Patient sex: M
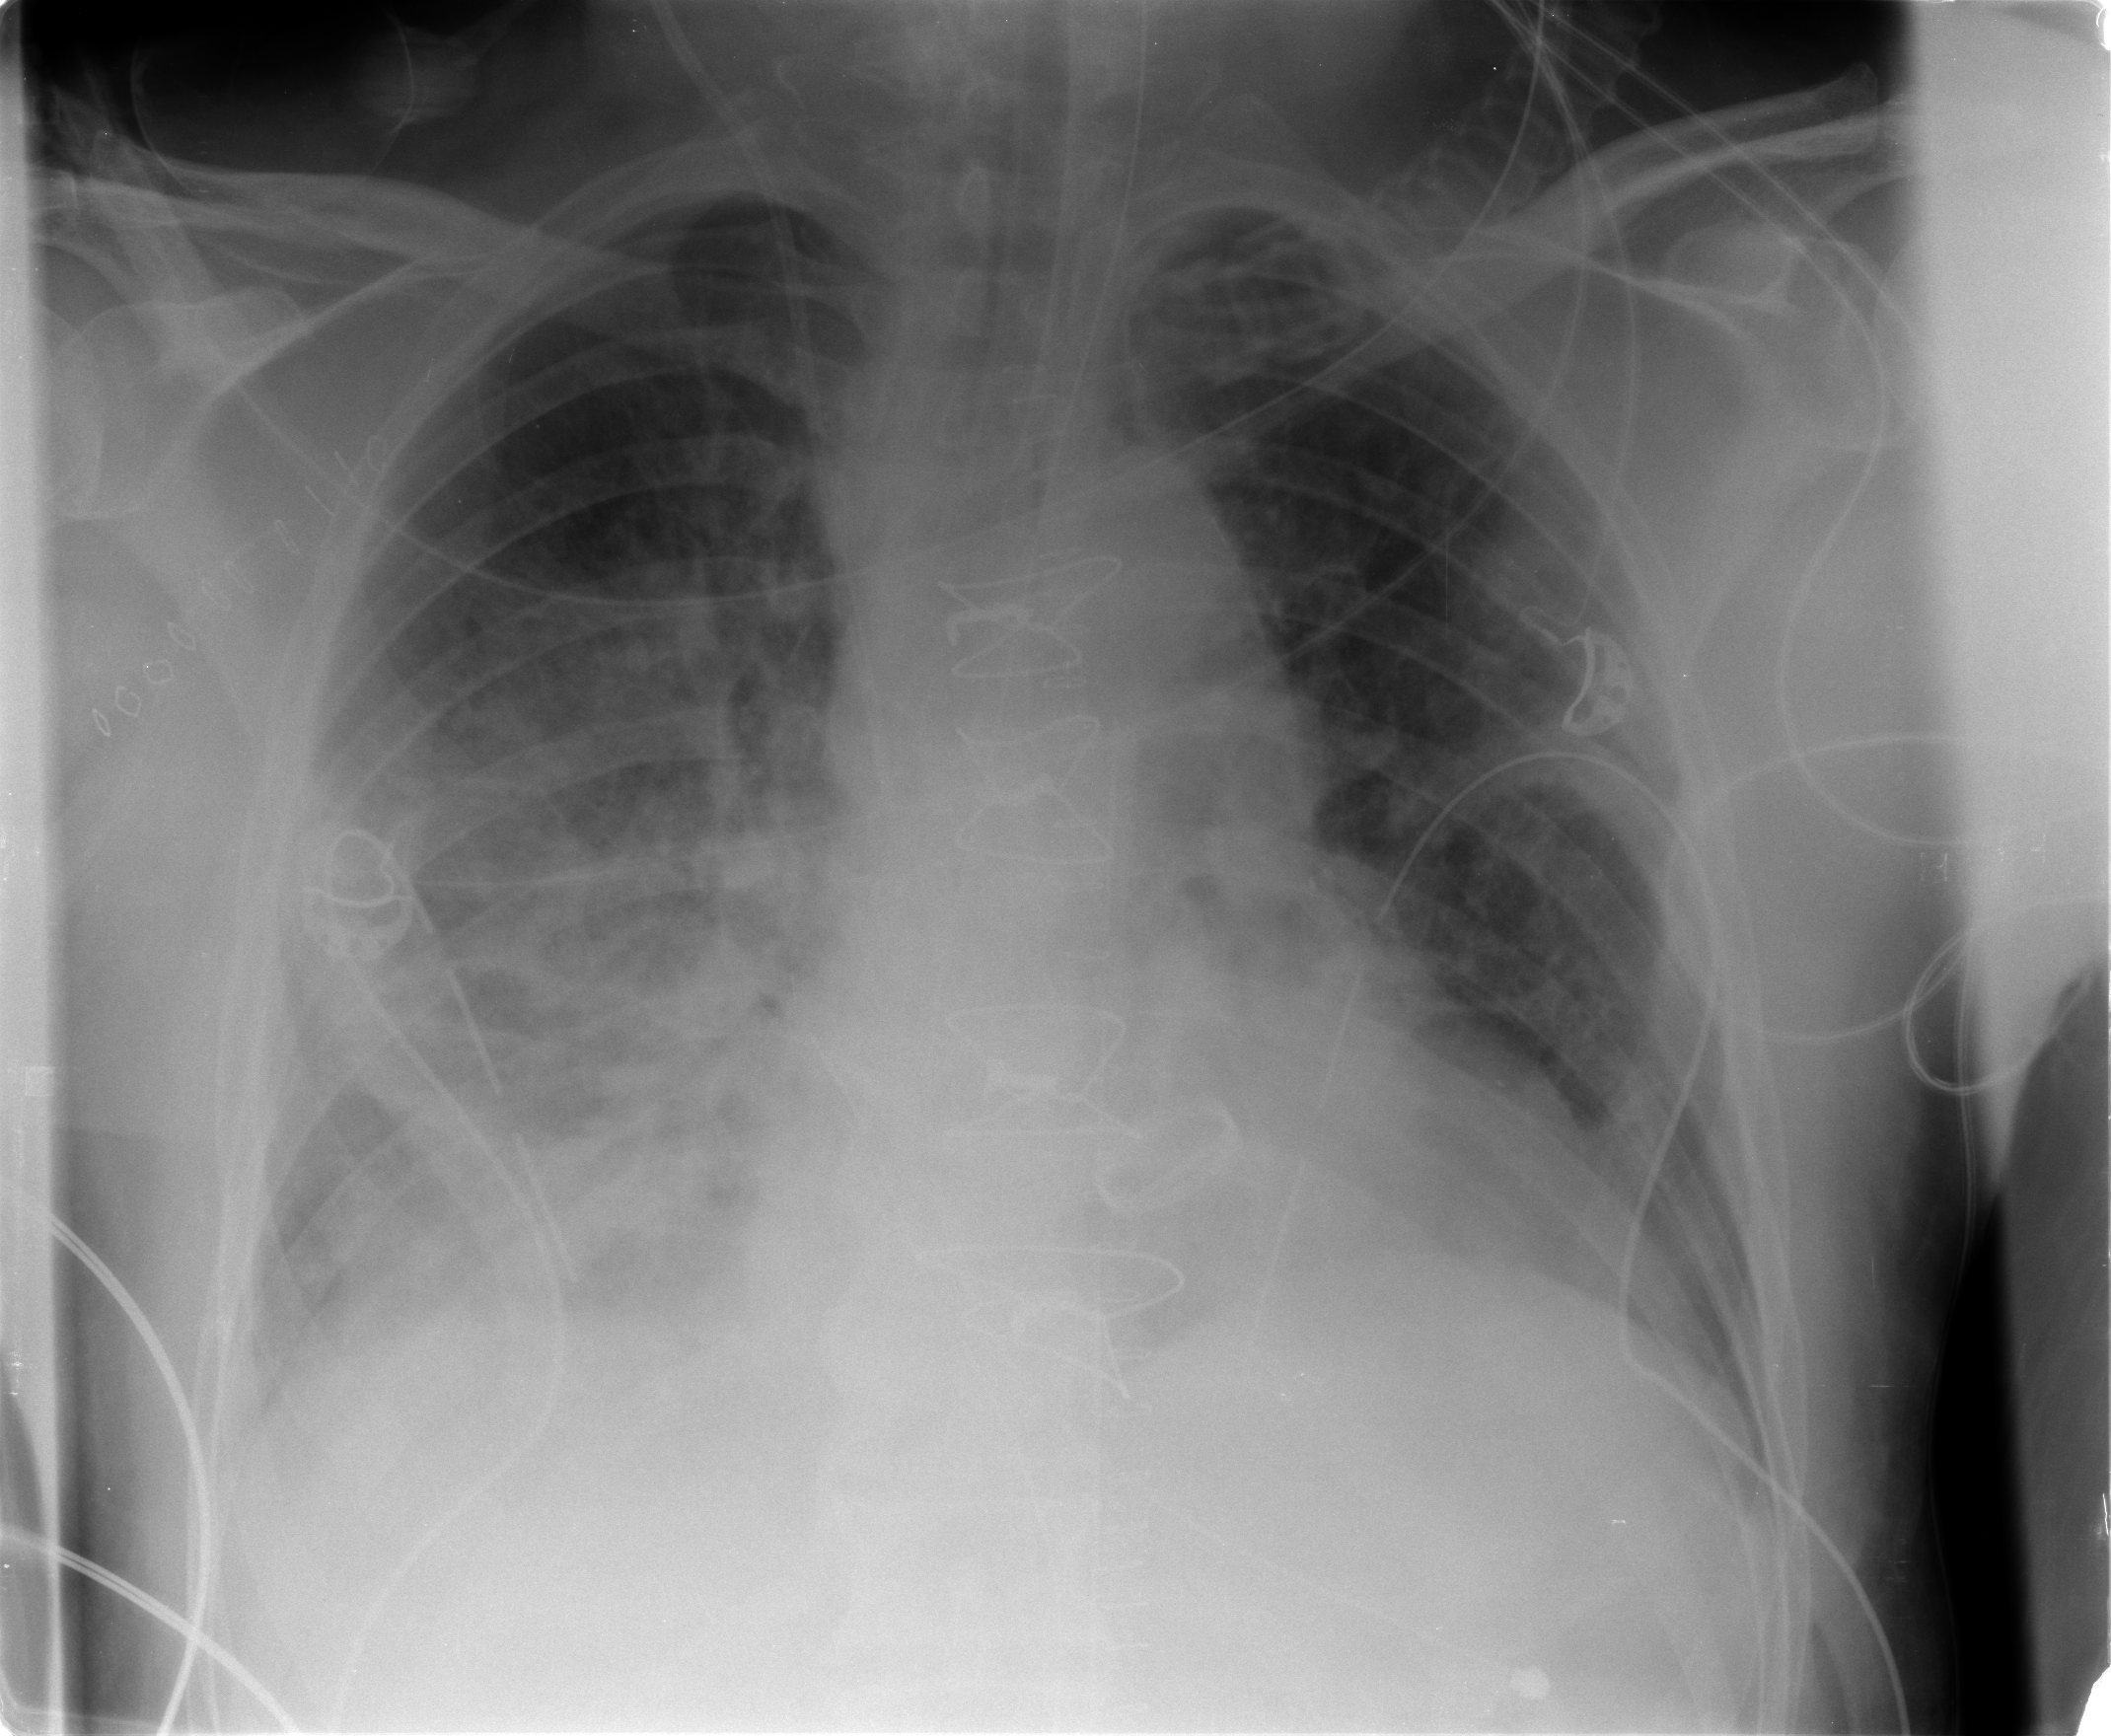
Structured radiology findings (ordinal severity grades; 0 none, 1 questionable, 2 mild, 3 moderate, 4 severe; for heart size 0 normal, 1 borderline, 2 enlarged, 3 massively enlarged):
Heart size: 2
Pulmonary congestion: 2
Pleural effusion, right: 2
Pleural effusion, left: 2
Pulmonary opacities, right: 3
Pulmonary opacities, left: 1
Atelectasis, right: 3
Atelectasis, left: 2